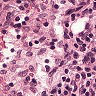
Metastatic tissue present: no